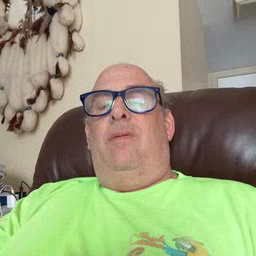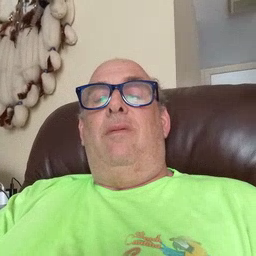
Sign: pretty